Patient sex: M
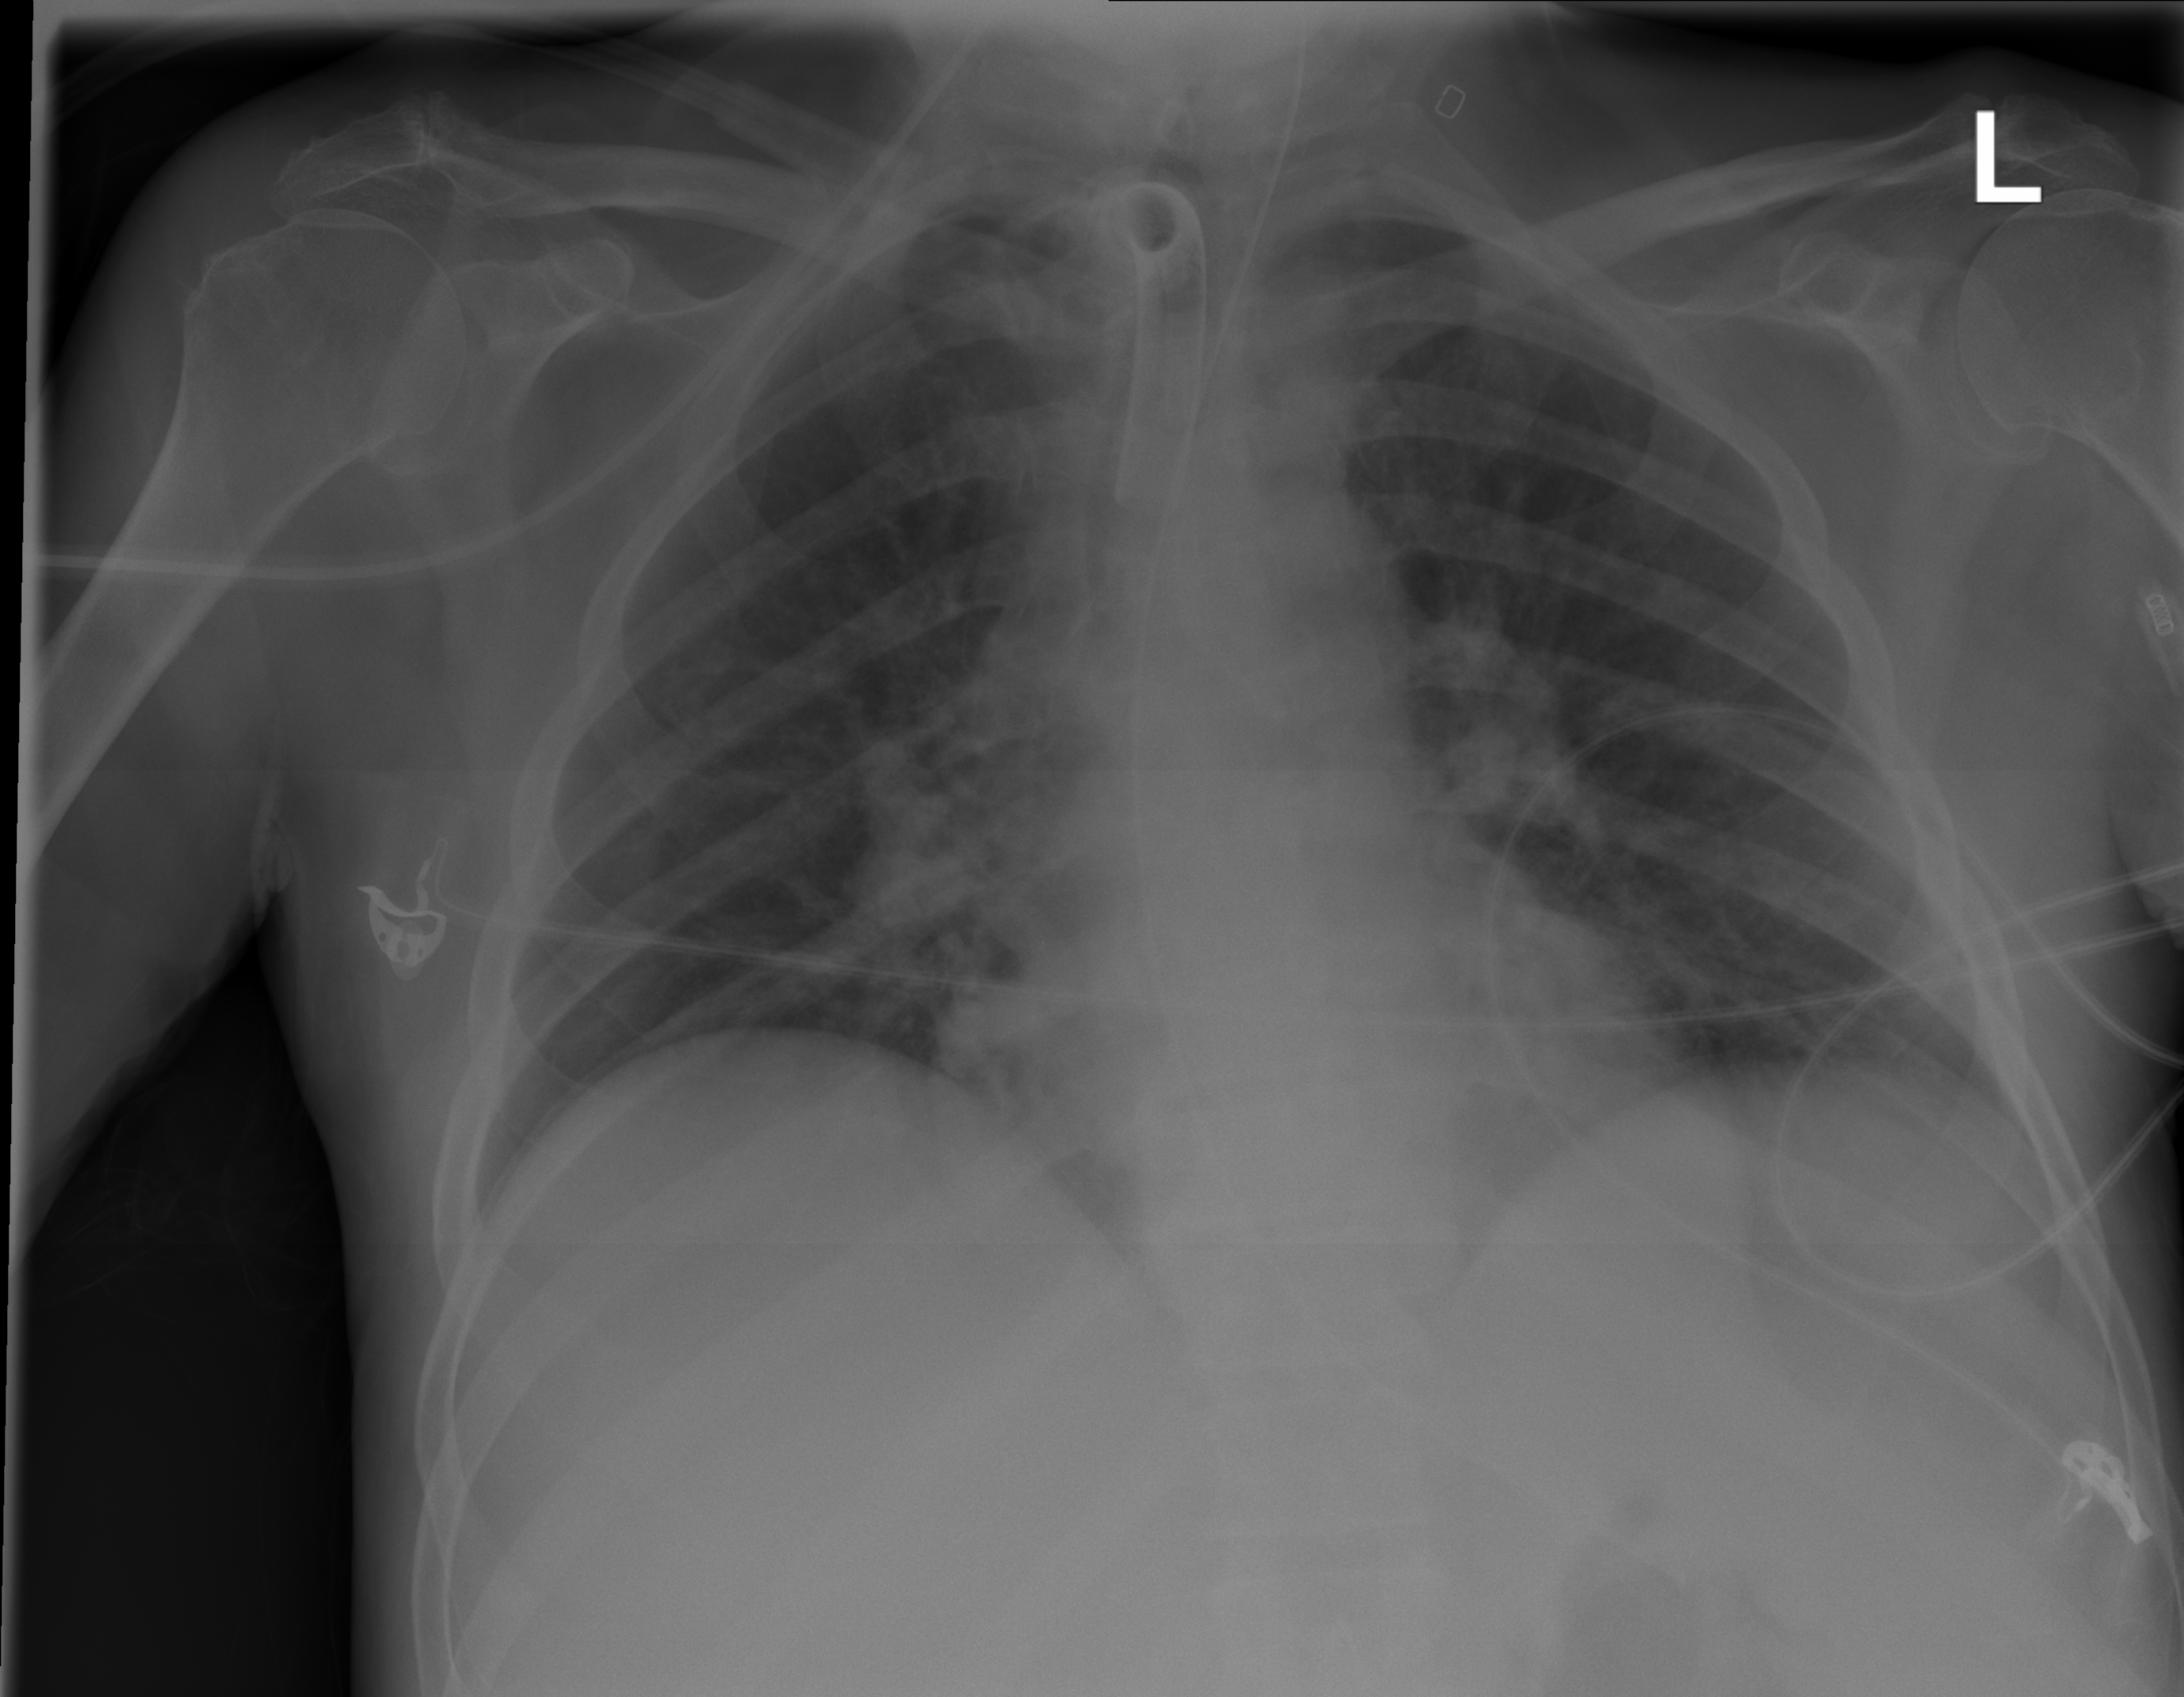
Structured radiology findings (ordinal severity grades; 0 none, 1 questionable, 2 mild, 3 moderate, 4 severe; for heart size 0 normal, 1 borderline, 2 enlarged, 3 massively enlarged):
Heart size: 0
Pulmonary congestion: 2
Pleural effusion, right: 0
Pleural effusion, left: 0
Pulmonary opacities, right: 0
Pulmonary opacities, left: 0
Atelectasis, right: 0
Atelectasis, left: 0